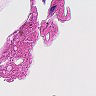
Metastatic tissue present: no